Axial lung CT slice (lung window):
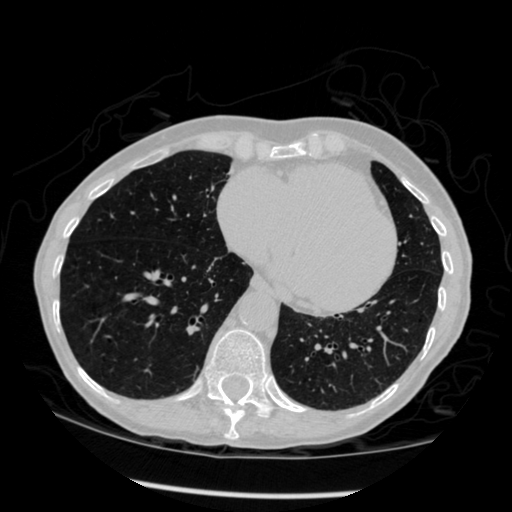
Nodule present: no